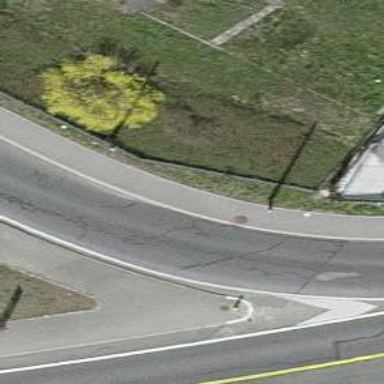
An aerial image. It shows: Asphalt road that is classified as tertiary link.